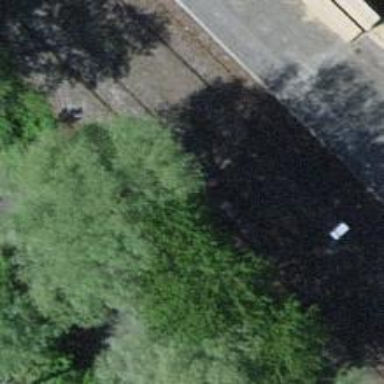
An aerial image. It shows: Railway switch.